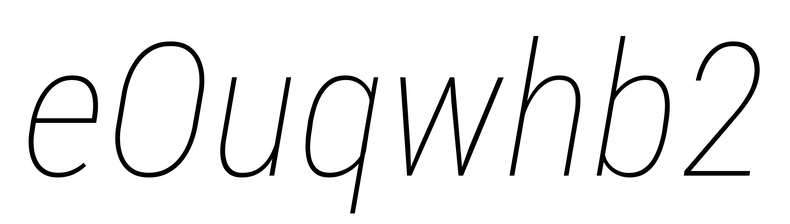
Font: Roboto-Italic_Condensed_Thin_Italic